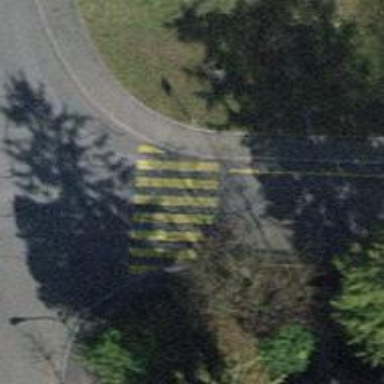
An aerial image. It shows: Uncontrolled crossing on the road.